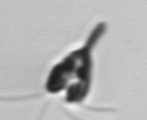
Label: Pyramimonas_longicauda